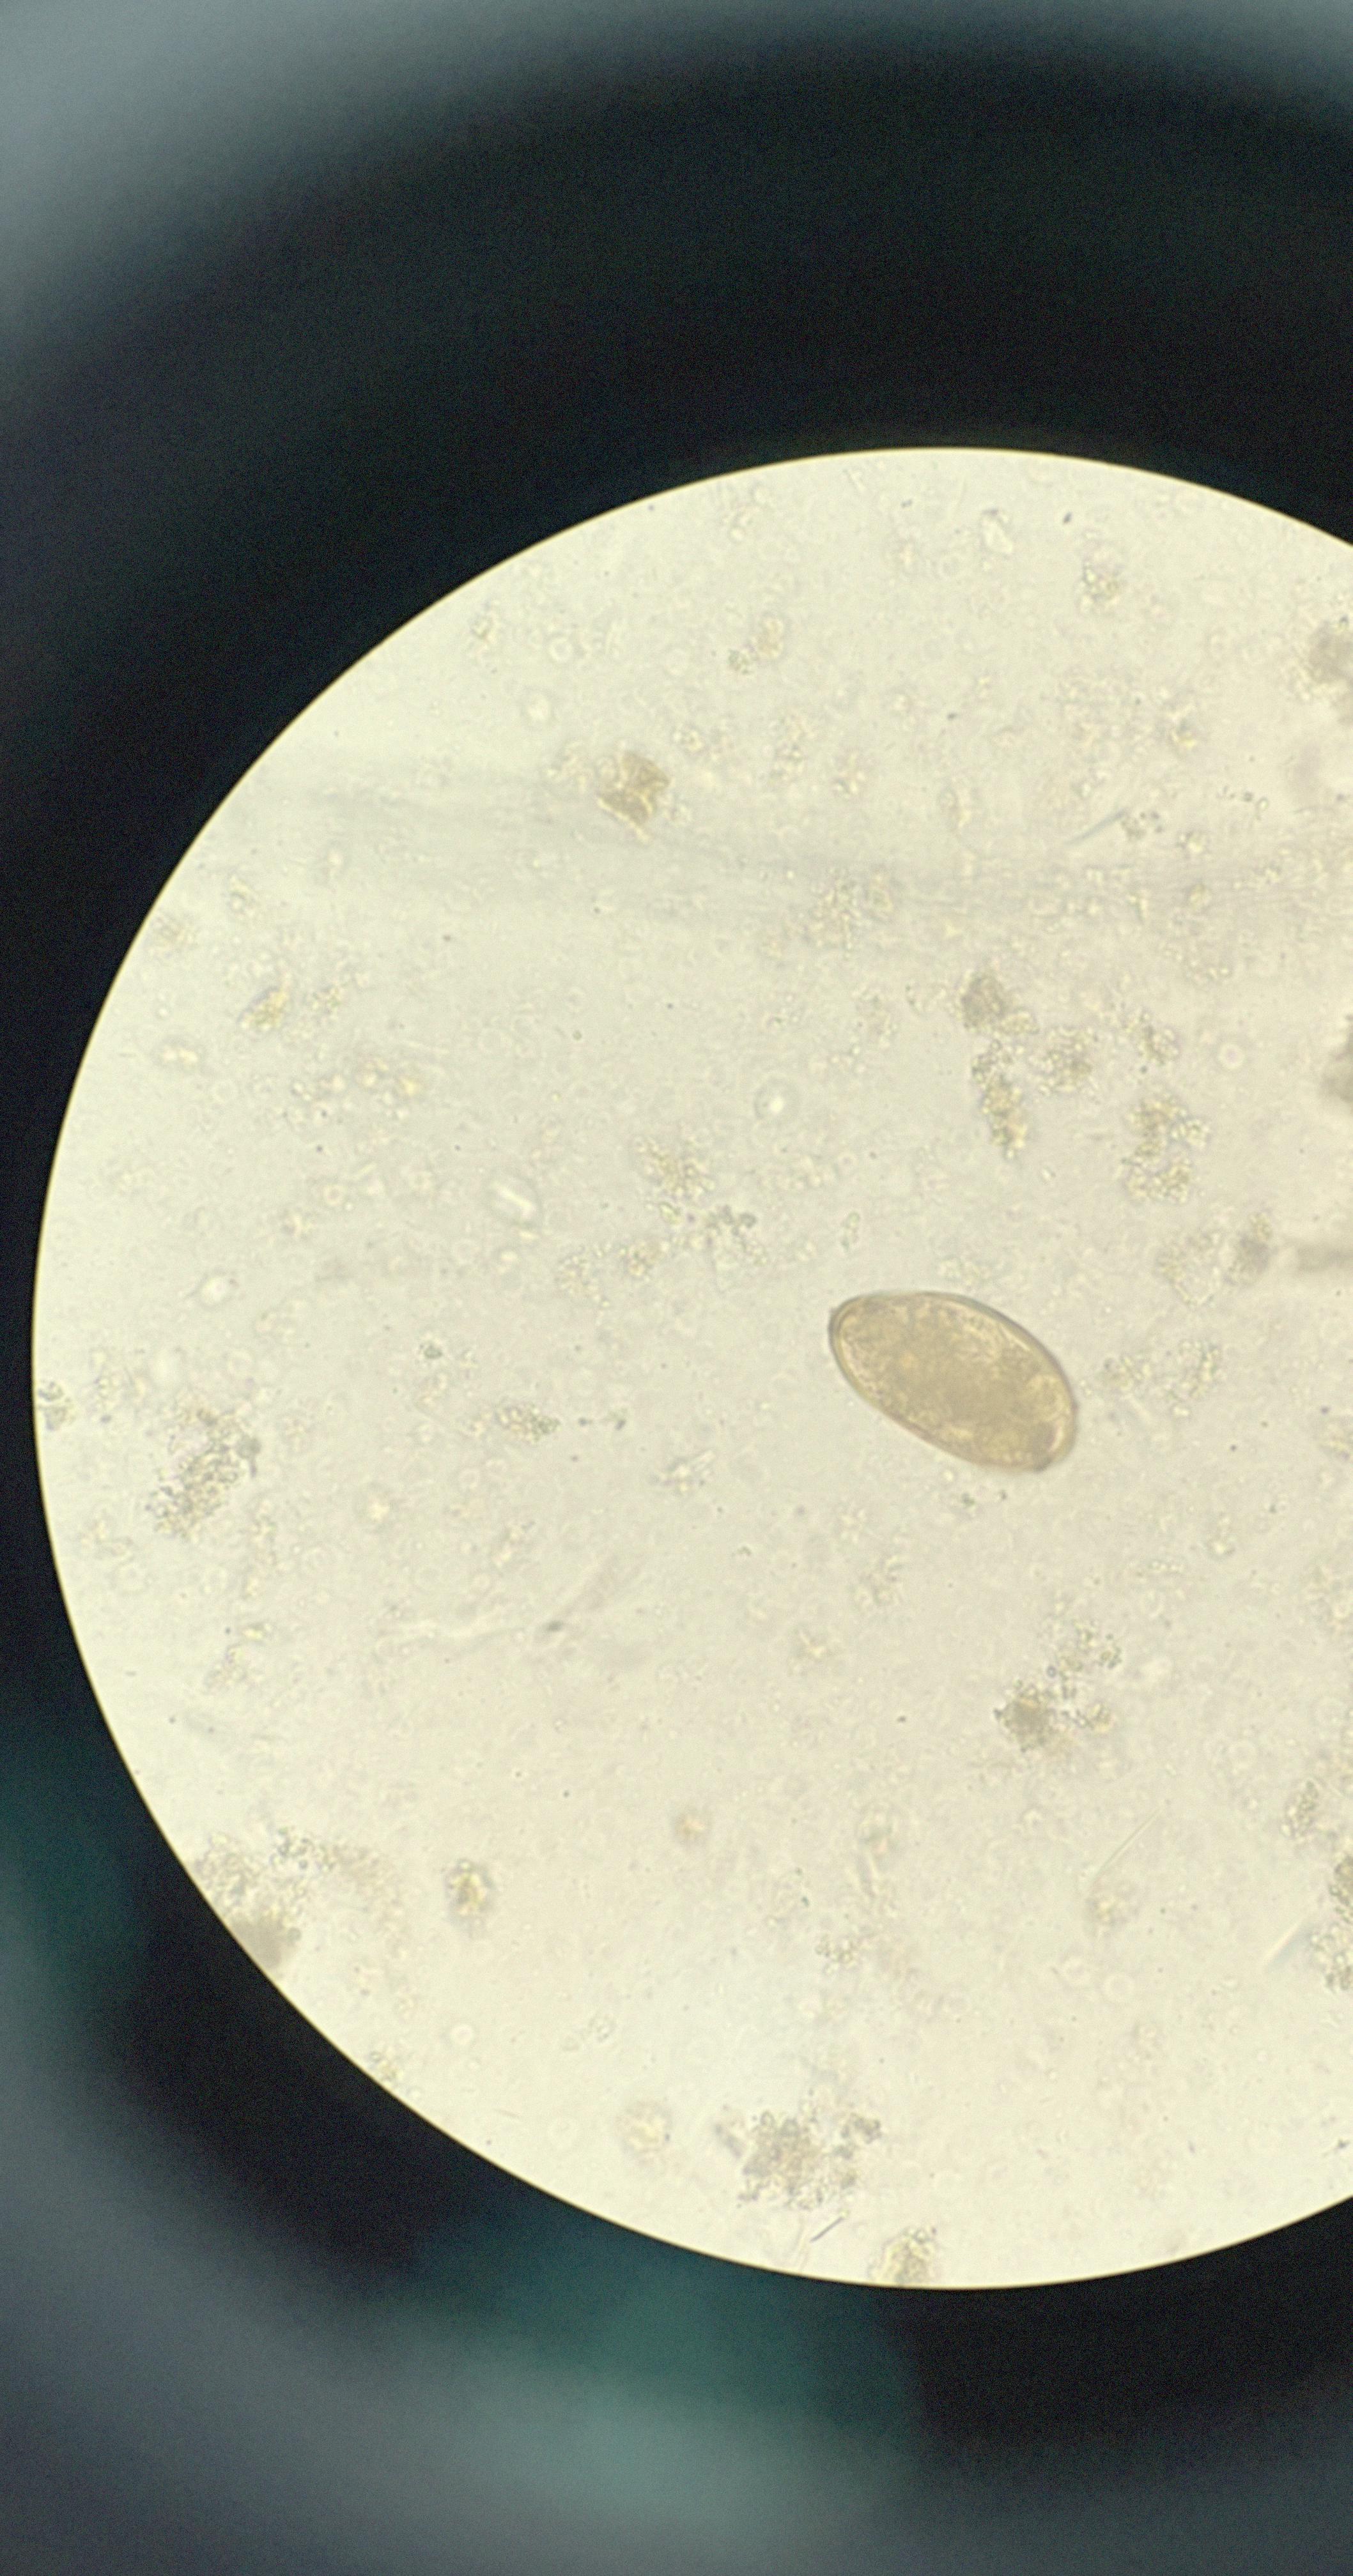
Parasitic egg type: Paragonimus spp